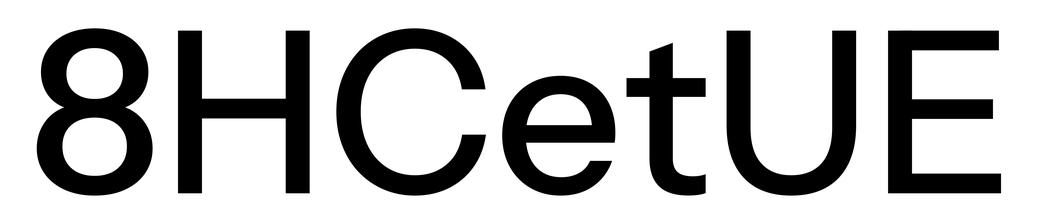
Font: InstrumentSans_Medium